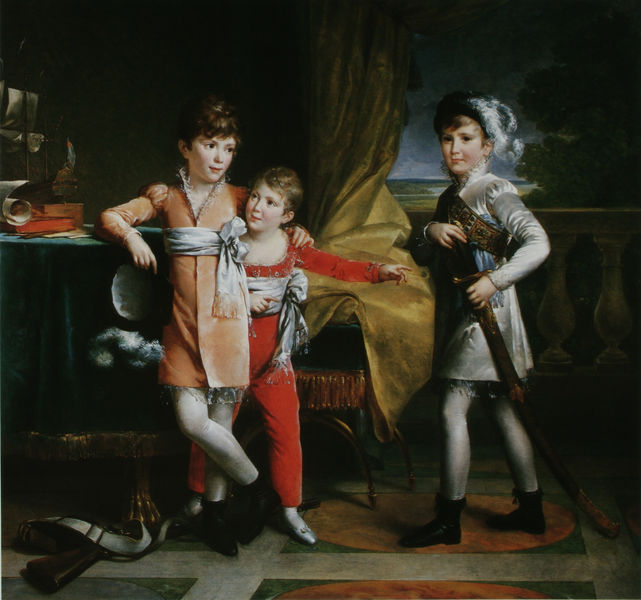
Titel: Die Söhne des Marschall Ney
Künstler: Marie Eléonore Godefroid
Standort: Berlin
Institution: Gemäldegalerie
Schlagwörter: baum, blau, feder, gemälde, gruppe, hand, himmel, meer, schatten, wasser, weiß, wolken, gelb, grün, landschaft, mädchen, ocker, see, braun, fenster, grau, hell, hintergrund, hut, kleid, licht, orange, profil, schwarz, stuhl, terasse, tisch, ausblick, gürtel, rot, wolke, muster, schleife, teppich, blond, falten, federn, kleidung, kragen, samt, stein, bildnis, gruppenbildnis, gruppenportrait, gruppenporträt, möbel, portrait, porträt, tischdecke, tischtuch, vorhang, boden, fransen, gold, interieur, kostüm, pose, sessel, stehend, stoff, adel, decke, drei, familie, gewänder, kind, klassizismus, tochter, schleifen, england, rosa, seide, wald, genre, kinder, kreis, stilleben, federbusch, federhut, schärpe, balkon, lächeln, spanien, schiff, segelschiffe, bücher, papier, genrebild, schuhe, buben, jungen, knaben, klein, weis, ausdruck, hocker, sturm, stürmisch, verkleidung, spielen, bett, geländer, junge, zeigen, geschwister, spiel, fussboden, strümpfe, froh, buch, balustrade, jungs, porträts, fliesen, schwert, schwerter, säbel, waffe, degen, scherpe, stiefel, mosaik, bildnisse, portraits, rolle, pergament, biedermeier, runge, gestus, silbern, papierrolle, gewehr, brief, aufgestützt, fröhlich, troddeln, adlige, flinte, federschmuck, marmorboden, brüder, goldrand, töchter, verspielt, sohn, kinderbildnis, attribut, söhne, bruder, mamor, vorhanf, lebendig, prunkvoll, seidenstrümpfe, attribute, schrittstellung, stllleben, historiusmus, landschaftshintergrund, tischtecke